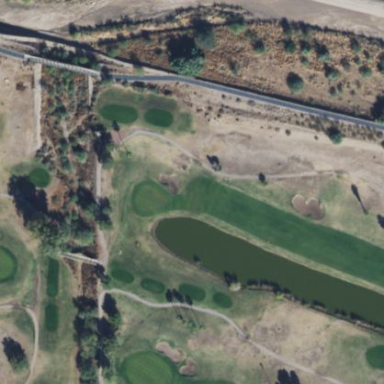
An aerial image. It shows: Golf fairway in the image.